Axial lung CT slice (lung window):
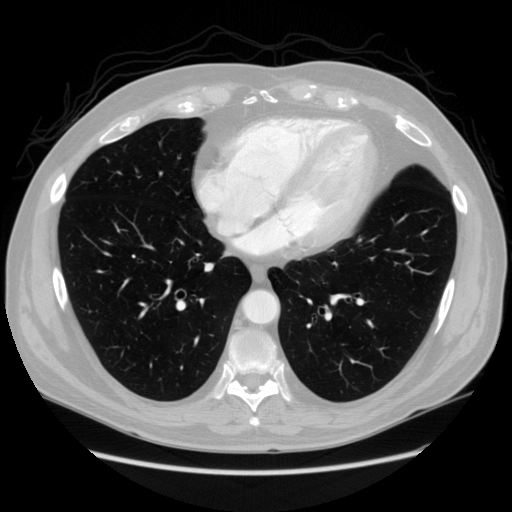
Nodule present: no